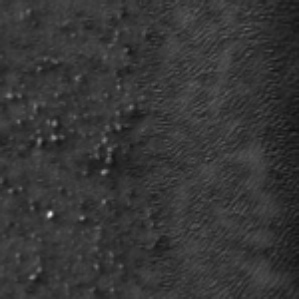
Label: frost